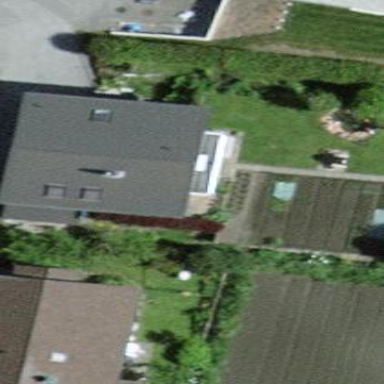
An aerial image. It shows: Simple house.